Question: I need a template like cover flow for viewing books in IOS App. Anybody knows any template which can show books.
Please find attached images. I need something like shown in figure.
Sorry but I do not know these question should be ask on stack overflow or other stack overflow options!

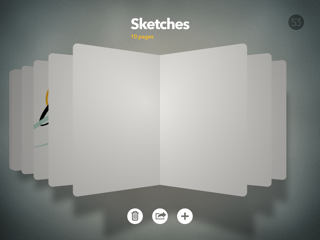
Answer: Well to achieve this we have a number of controls. Please go through these
<URL>
<URL>
<URL>
<URL>
You would have to tweak all of them to get your desired animation though iCarousel does offer many such animations. Dont forget to go through its library. Hope this helps.